Question: We can affect the scroll bar of an HTML element through the 'overflow' CSS property.
Is it possible to affect the scroll bar of the browser window?
Motivation - I am resizing HTML elements in code when the window is resized. During the resize two scroll bars are visible - the one of the window and the one of the particular HTML element. When the resizing ends only one scroll bar remains - that of the element, so everything is fine. But during the resize it looks ugly.
You can see it here - <URL>:

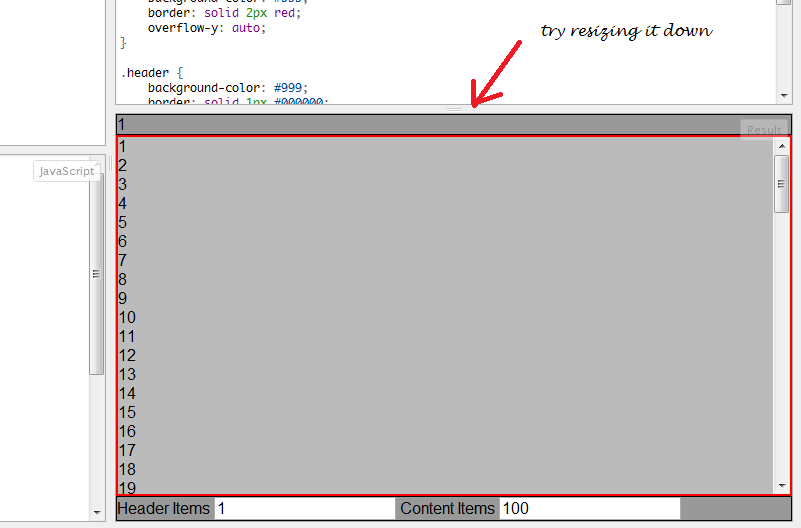
Answer: Yes, it's possible -- just use <URL>;'.